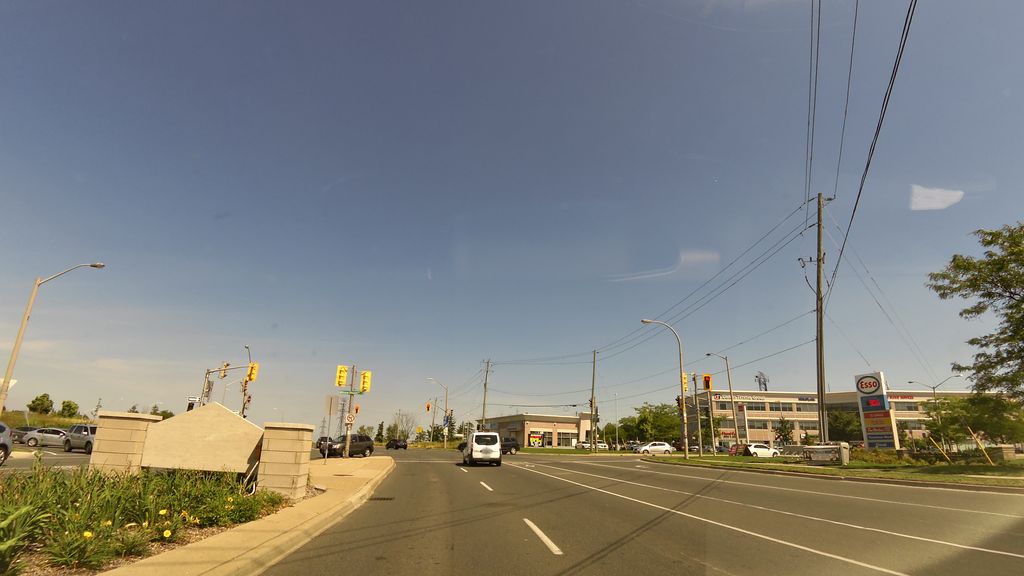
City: hamilton